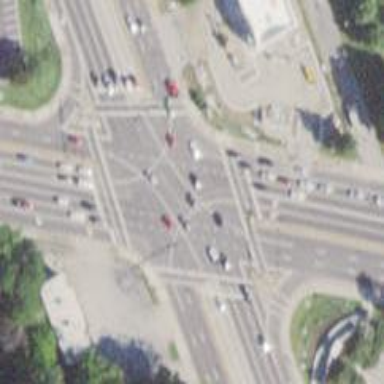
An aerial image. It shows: Crossing with line markings on the road.